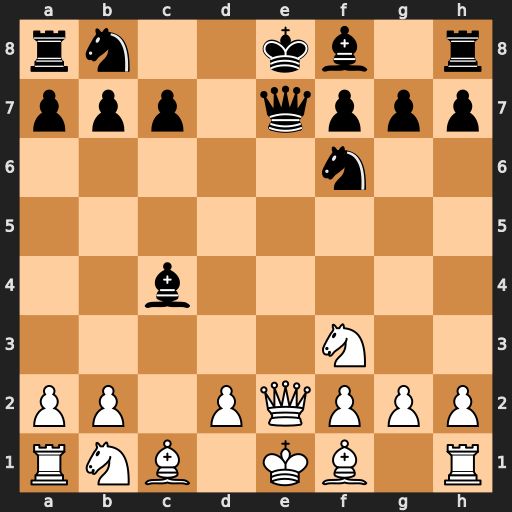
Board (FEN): rn2kb1r/ppp1qppp/5n2/8/2b5/5N2/PP1PQPPP/RNB1KB1R
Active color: w
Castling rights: KQkq
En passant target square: -
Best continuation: Qxe7+ Bxe7 Bxc4